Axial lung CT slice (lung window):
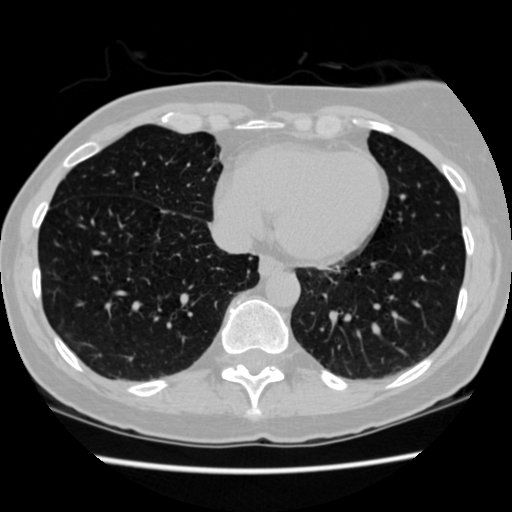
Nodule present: no